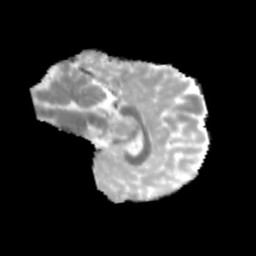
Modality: MD
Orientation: sagittal
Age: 13
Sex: male
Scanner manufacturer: siemens
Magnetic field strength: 3 T
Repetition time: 3.8 s
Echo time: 0.07 s